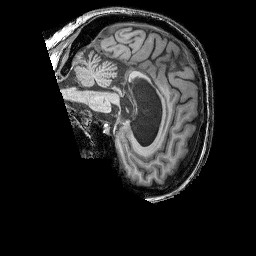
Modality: T1w
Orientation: sagittal
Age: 31
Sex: female
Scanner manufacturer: siemens
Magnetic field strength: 3 T
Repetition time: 2.25 s
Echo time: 0.00411 s